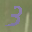
Label: 3